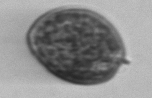
Label: Prorocentrum